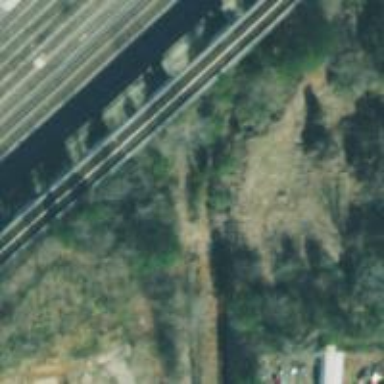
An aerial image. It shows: Disused railway spur line.